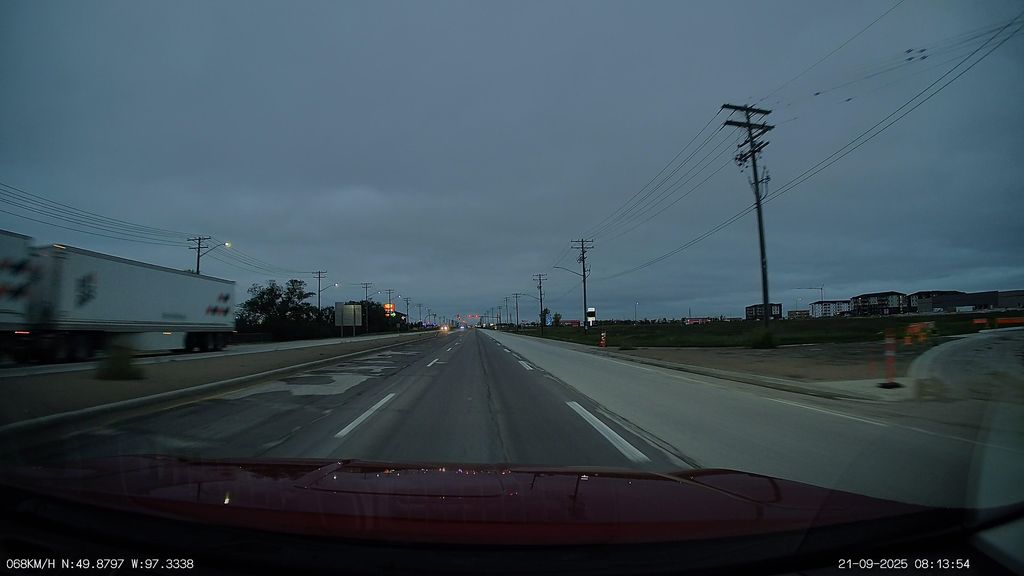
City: winnipeg